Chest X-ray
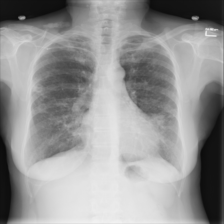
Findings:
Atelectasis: negative
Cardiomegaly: negative
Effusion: negative
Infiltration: negative
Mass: negative
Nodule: positive
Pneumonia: negative
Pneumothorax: negative
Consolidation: positive
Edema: negative
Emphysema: negative
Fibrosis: negative
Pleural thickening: negative
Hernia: negative